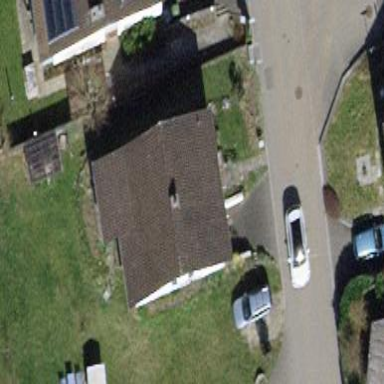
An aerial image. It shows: Building with tiled roof.